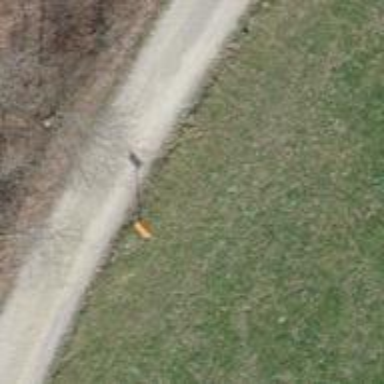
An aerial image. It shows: Pole with roof cover.